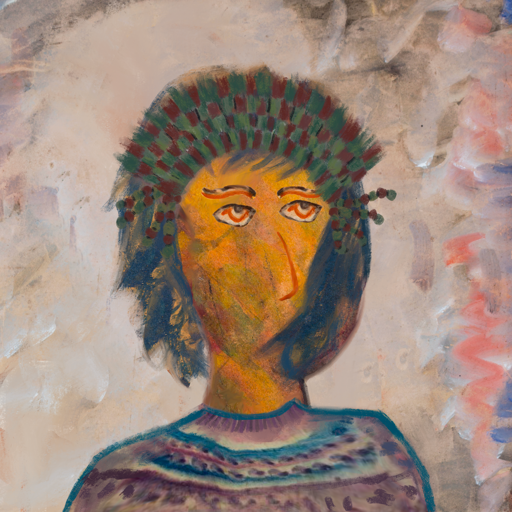
Background: Roy_Bahadur, Head And Neck Side: Gypsy_Mother, Face Side: Experience, Bust: HillGirl, Hair Side: In_The_Sun, Head Accessory: After_Raid_Crown, Second Necklace: Blank, Necklace: Blank, Baby: Blank